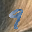
Label: 9